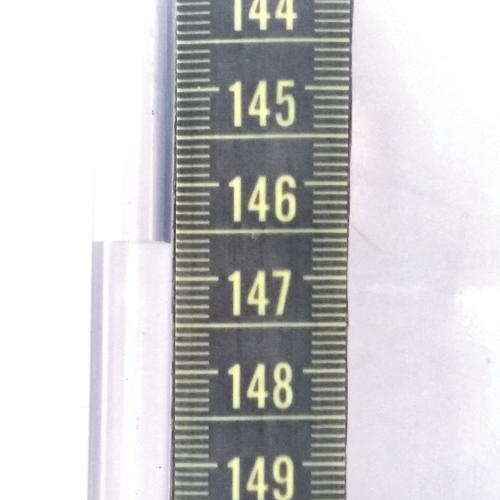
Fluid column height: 146.6 cm